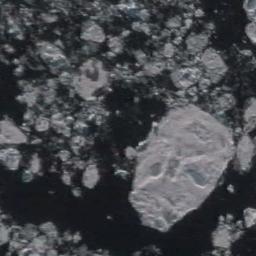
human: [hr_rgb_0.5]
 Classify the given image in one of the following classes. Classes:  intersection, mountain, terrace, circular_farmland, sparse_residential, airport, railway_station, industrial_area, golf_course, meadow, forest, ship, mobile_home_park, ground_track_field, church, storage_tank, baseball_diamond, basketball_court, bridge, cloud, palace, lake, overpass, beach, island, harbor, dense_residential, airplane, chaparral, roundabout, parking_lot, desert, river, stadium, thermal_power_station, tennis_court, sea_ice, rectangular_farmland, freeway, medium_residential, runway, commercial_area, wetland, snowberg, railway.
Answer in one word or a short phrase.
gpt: sea_ice